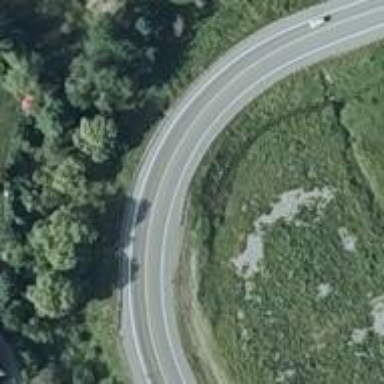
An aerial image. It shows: Asphalt motorway link.